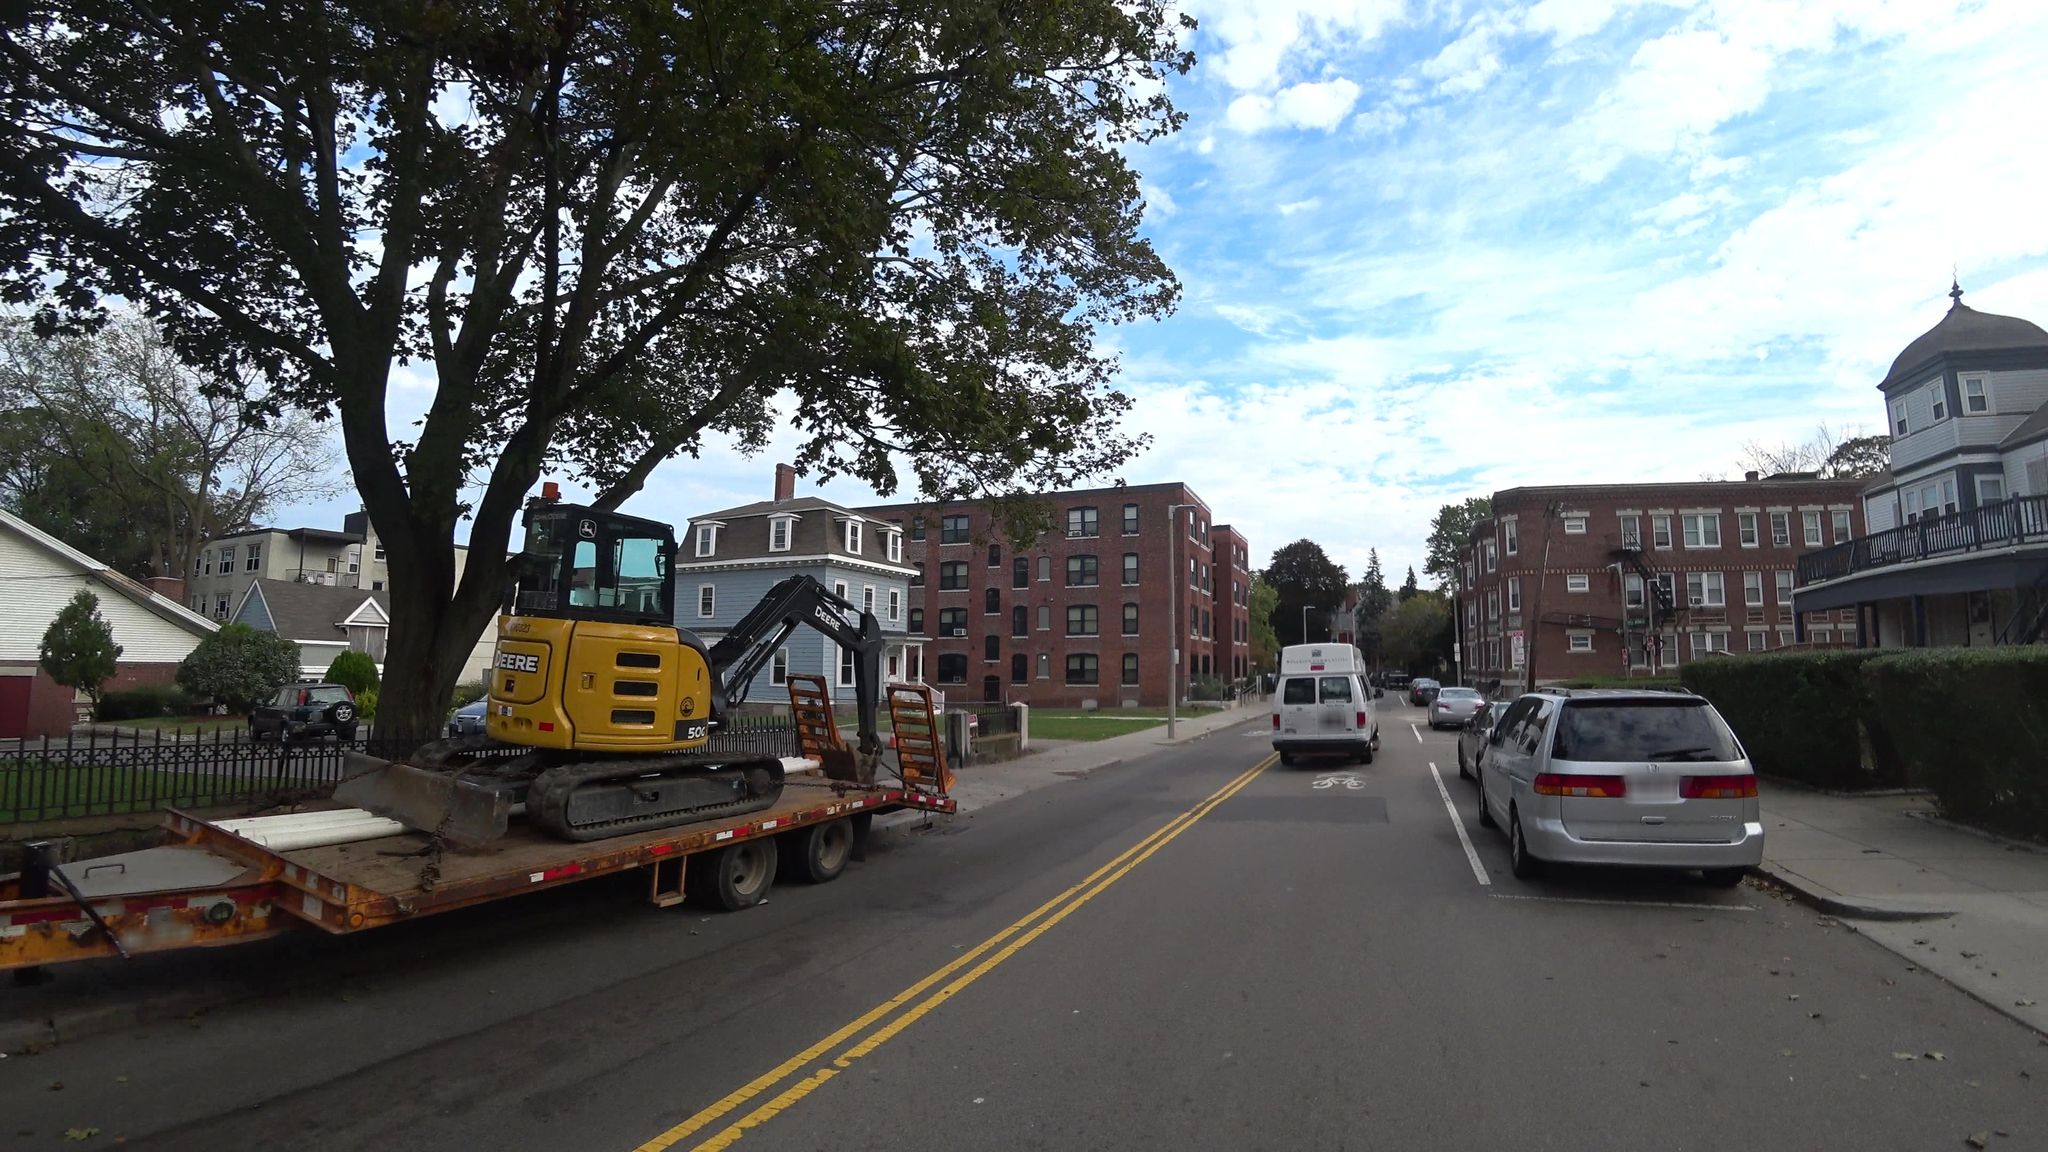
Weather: cloudy
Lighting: day
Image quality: good
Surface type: driving surface
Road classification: tertiary
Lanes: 2
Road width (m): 18.0
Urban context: urban centre
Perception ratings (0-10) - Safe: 3.51, Lively: 4.1, Beautiful: 7.98, Boring: 5.45, Depressing: 2.41, Wealthy: 2.78